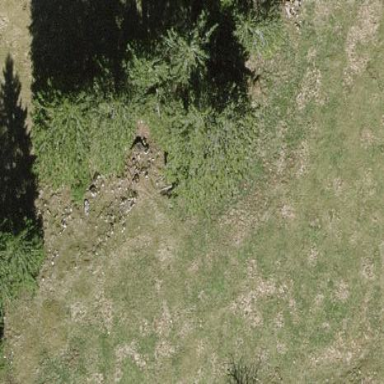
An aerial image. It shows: Forest area.